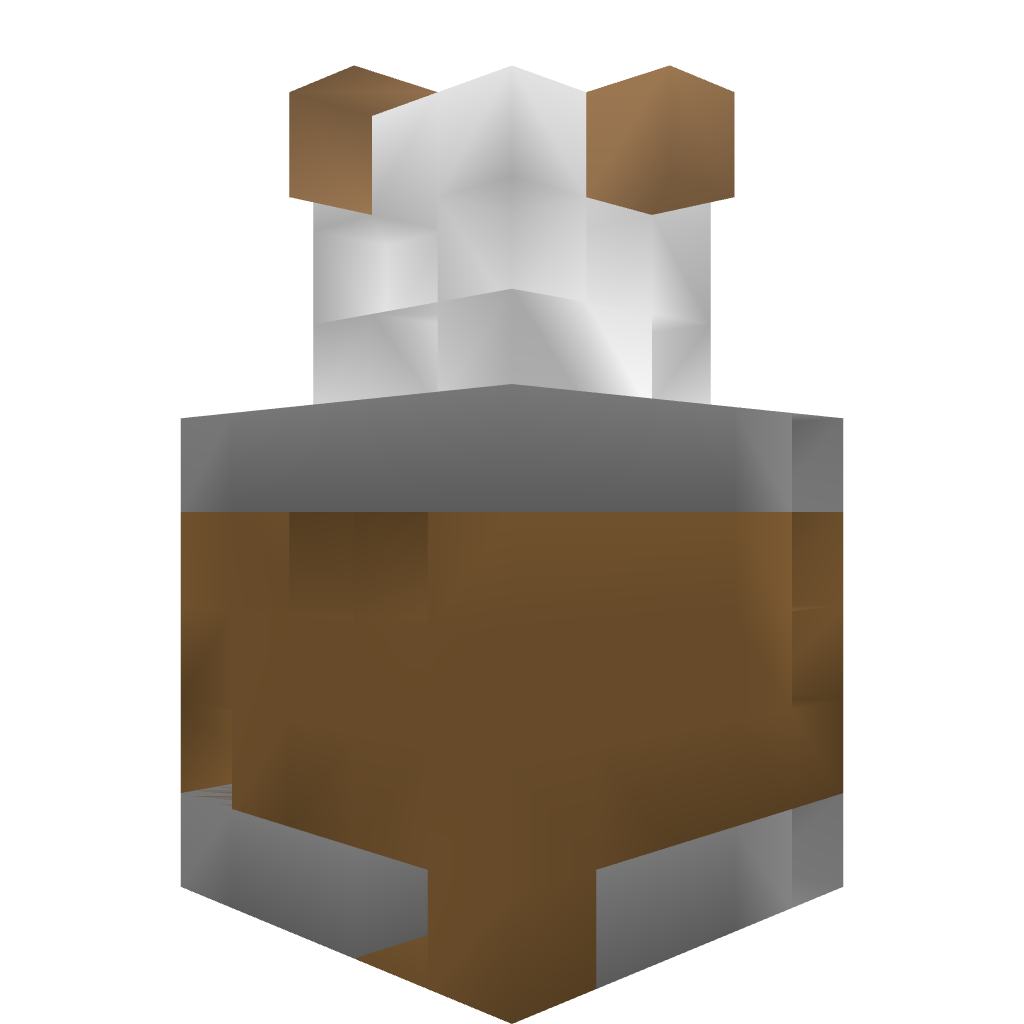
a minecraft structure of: bad shape low quality 60% earth